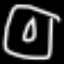
Label: donut